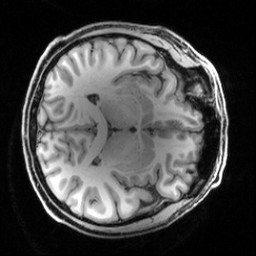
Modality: T1w
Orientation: axial
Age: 31
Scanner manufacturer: siemens
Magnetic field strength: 3 T
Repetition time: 2.5 s
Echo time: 0.00444 s